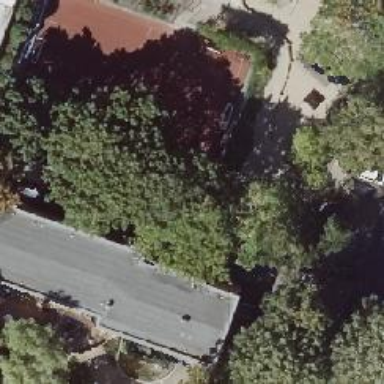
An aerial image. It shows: Kindergarten with flat roof.